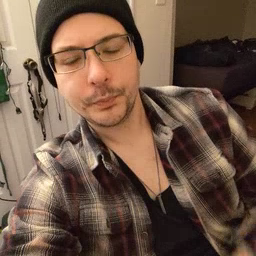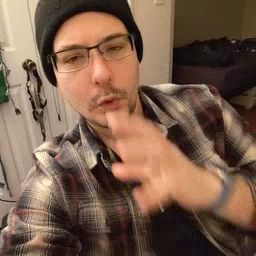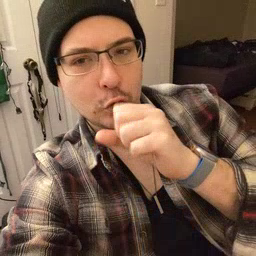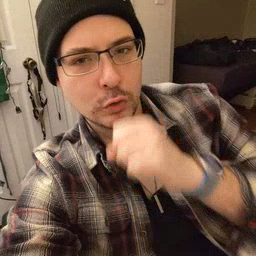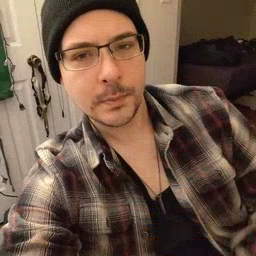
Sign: orange